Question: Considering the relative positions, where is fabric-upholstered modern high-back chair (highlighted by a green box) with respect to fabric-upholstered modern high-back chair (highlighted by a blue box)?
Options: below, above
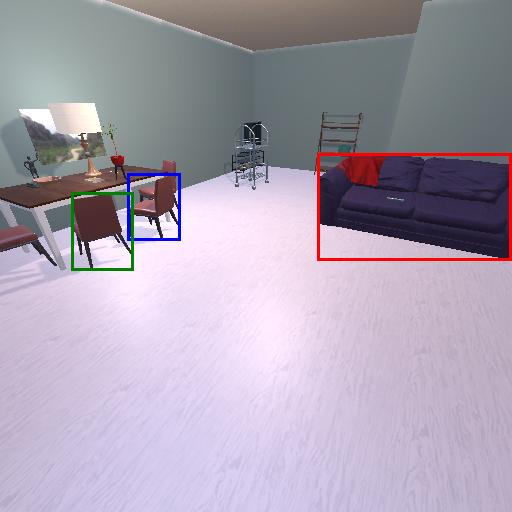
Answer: below